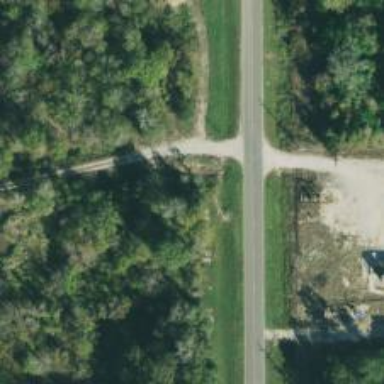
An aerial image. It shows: Tertiary road.